Field crop: maize
Growth stage: 2
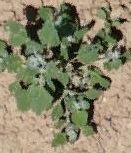
Species: chenopodium